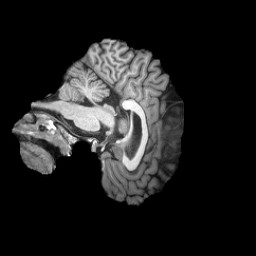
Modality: T1w
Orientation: sagittal
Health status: healthy